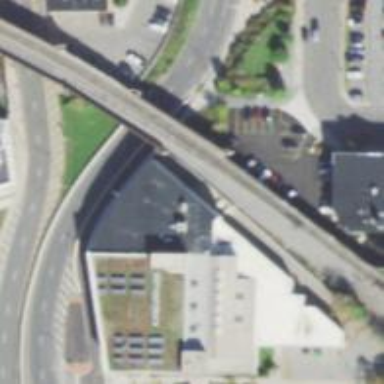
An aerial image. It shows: Building with green roof on part of it.